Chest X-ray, AP view. Patient: 33 years old, sex M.
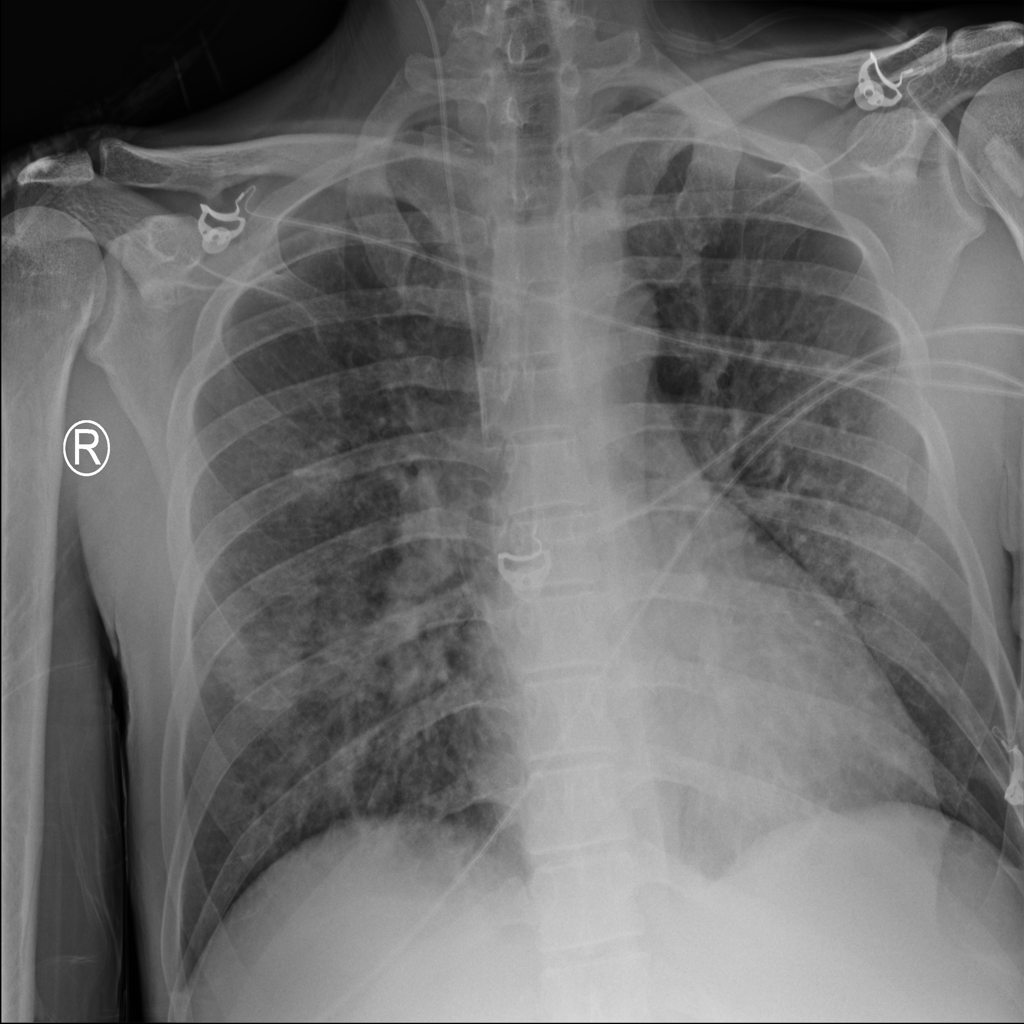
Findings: Consolidation